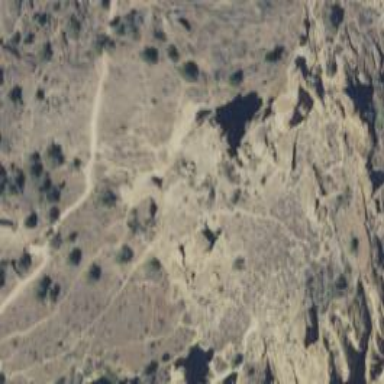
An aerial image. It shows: Crag for climbing surrounded by bare rock.